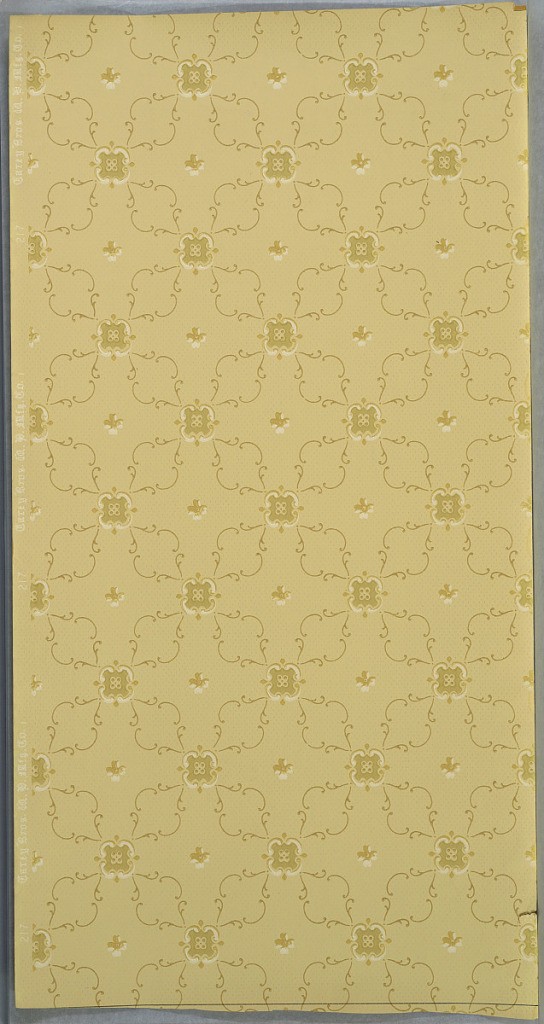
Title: Ceiling paper
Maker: Carey Bros. W.P. Mfg. Co., Philadelphia, Pennsylvania, founded 1882
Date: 1905–1915
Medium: Machine-printed paper, liquid mica
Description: All-over lattice pattern of stylized floral motif and foliate scrolls. Small four petal flower in center of square spaces. Background of metallic white oval dots. Beige ground. Printed in tan, dark beige, beige-green, white and white liquid mica. Printed in selvedge: " Carey Bros. W. P. Mfg Co." Pattern number "217"